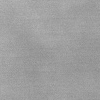
Atmospheric dust classification: dusty